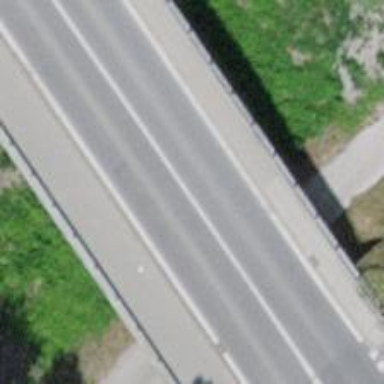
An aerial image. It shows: Tertiary road with asphalt surface running on bridge. There are sidewalks on both sides of the road.